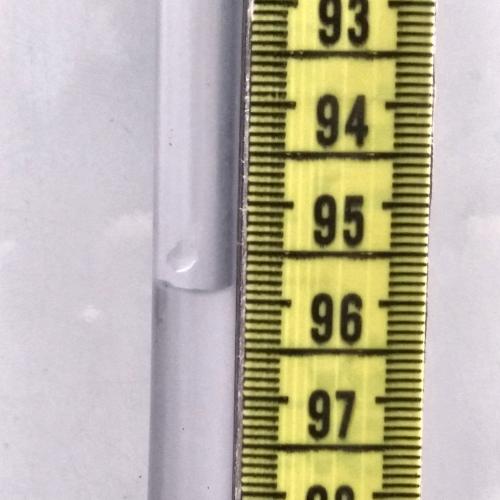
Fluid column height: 95.9 cm